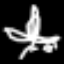
Label: airplane